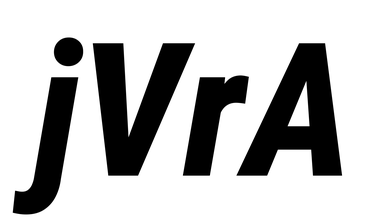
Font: Roboto-Italic_Condensed_ExtraBold_Italic